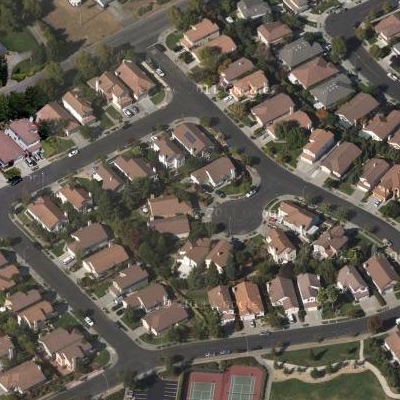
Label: fResident